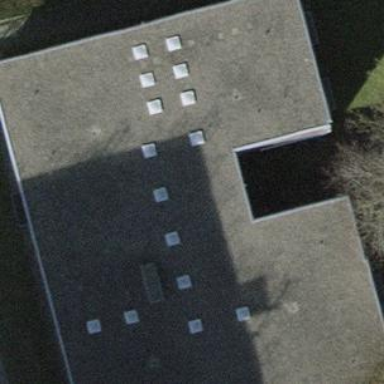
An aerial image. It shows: Commercial building.